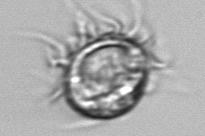
Label: Leegaardiella_ovalis